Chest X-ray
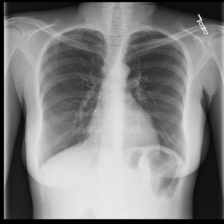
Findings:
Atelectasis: negative
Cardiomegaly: negative
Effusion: negative
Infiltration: negative
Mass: negative
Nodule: negative
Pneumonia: negative
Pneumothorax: negative
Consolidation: negative
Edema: negative
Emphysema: negative
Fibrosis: negative
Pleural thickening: negative
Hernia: negative